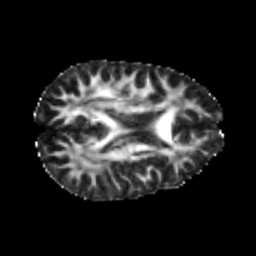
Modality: FA
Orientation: axial
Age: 22
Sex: male
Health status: healthy
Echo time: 0.074 s